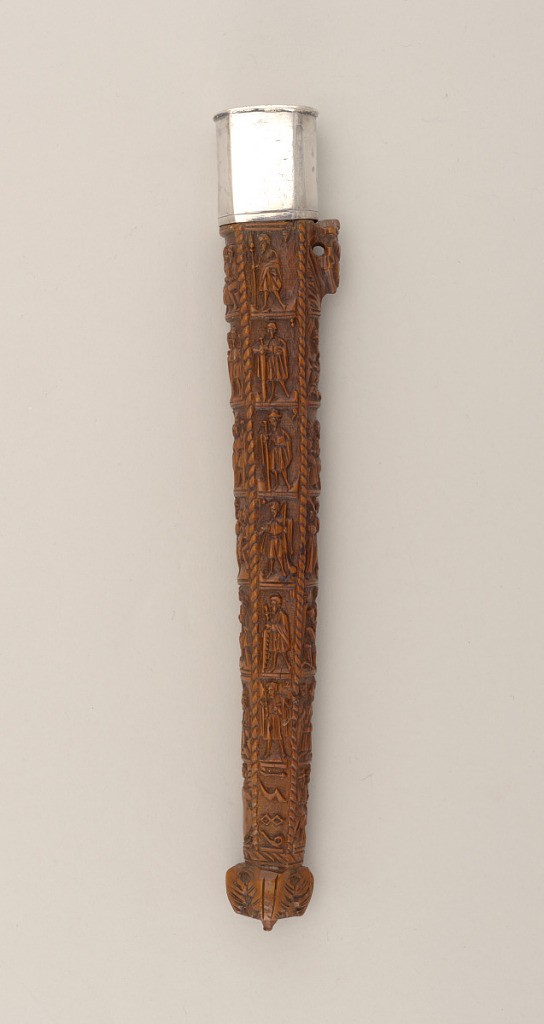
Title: Sheath for a Cutlery Set
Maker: W G W
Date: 1589
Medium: fruitwood, silver
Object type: sheath
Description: Carved wooden sheath (a) for two implements. The body of the sheath divided in four vertical, rectangular panels. Broad front and reverse panels each have six carved compartments showing both Old and New Testament scenes. Compartments on the two narrow sides show six apostles, each enumerated with their emblems. "WGW" carved on one side, and "1589" on the reverse. Plain rectangular silver cap (b) with rounded sides slides onto sheath and is possibly a later replacement.